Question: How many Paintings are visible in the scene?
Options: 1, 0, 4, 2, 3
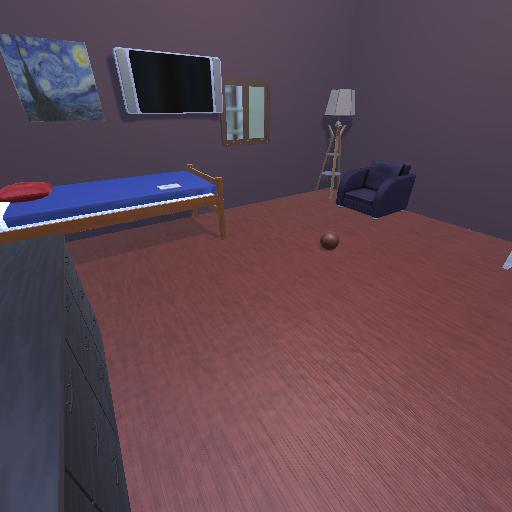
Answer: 1